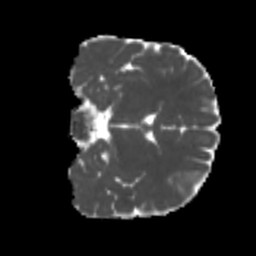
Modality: MD
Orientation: coronal
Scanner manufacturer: siemens
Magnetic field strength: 3 T
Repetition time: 4 s
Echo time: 0.0594 s